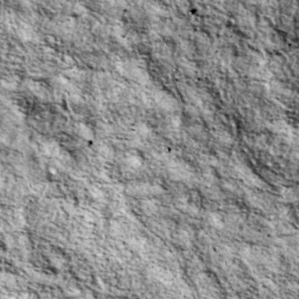
Label: non_frost